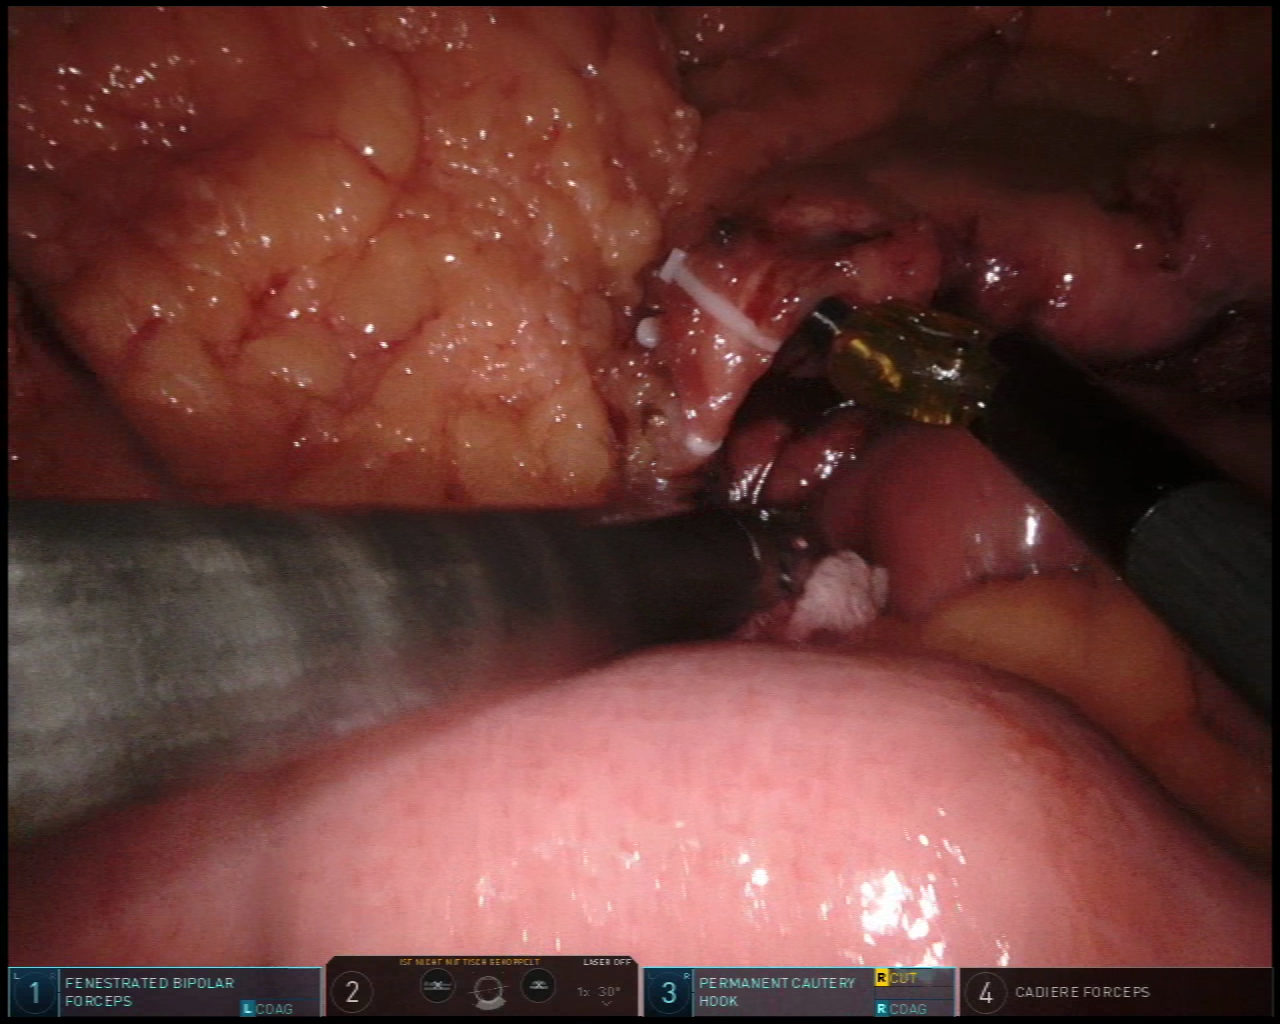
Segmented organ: small_intestine
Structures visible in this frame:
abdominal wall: no
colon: no
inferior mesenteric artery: no
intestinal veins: yes
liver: no
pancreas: no
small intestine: no
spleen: no
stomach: no
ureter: no
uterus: no
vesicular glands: no